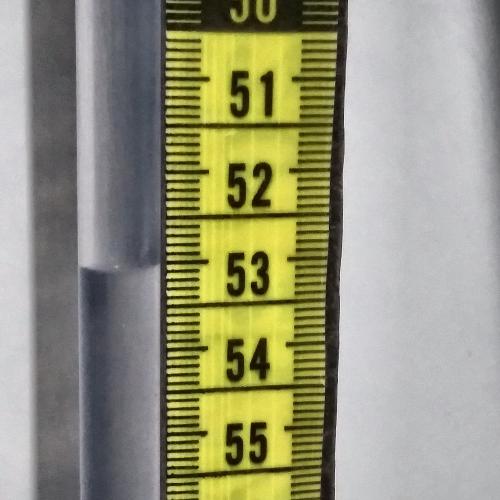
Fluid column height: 53.0 cm